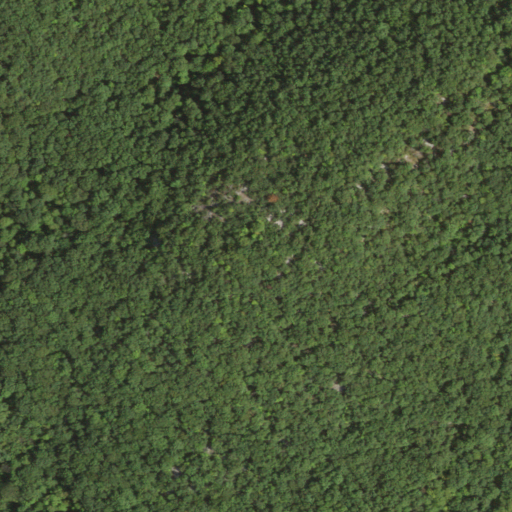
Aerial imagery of mountain in New York named Lambs Hill containing only deciduous forest